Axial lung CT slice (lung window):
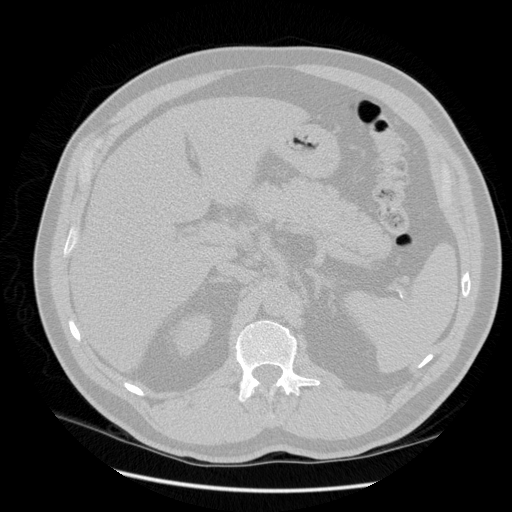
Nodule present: no